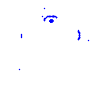
Particle: pion